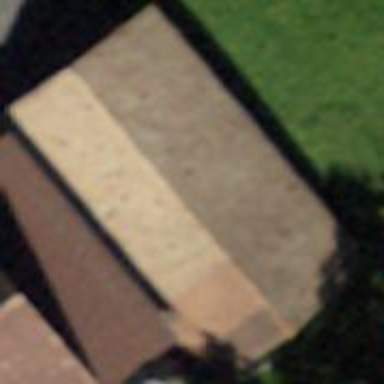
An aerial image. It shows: Barn.